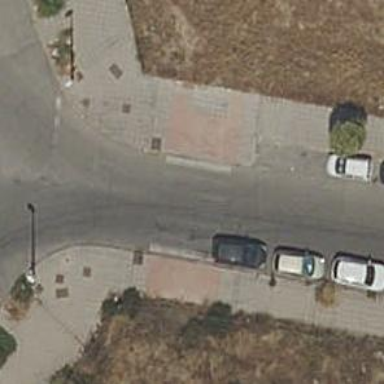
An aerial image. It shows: Uncontrolled zebra crossing on the road.